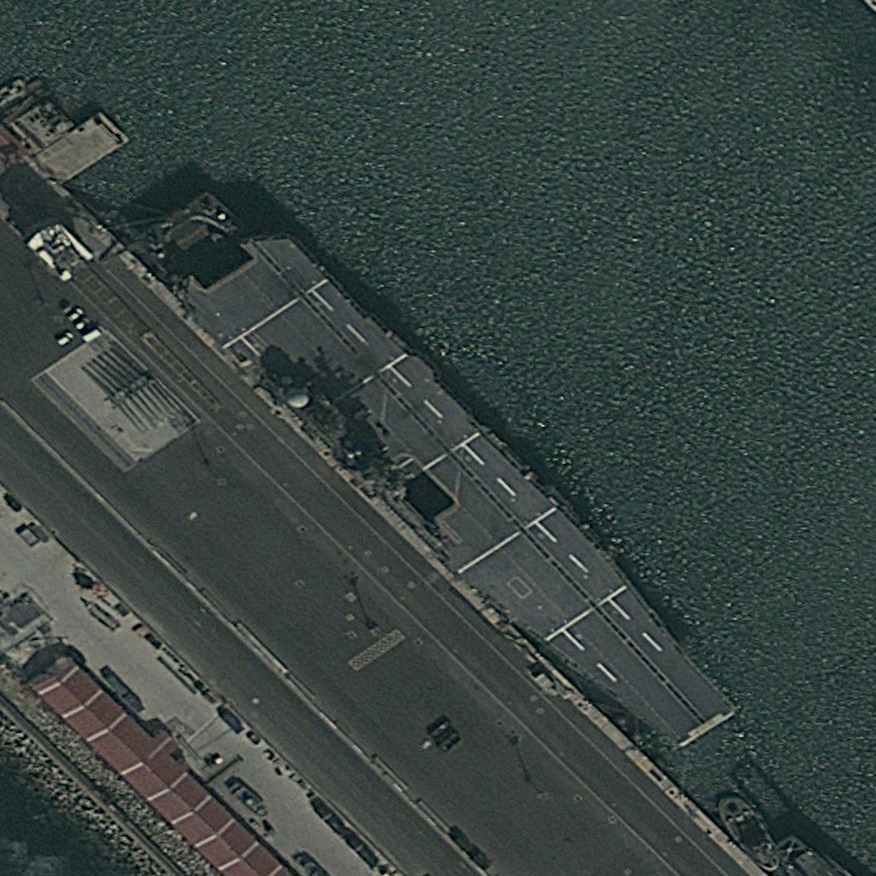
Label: assault